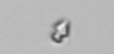
Label: Heterocapsa_rotundata